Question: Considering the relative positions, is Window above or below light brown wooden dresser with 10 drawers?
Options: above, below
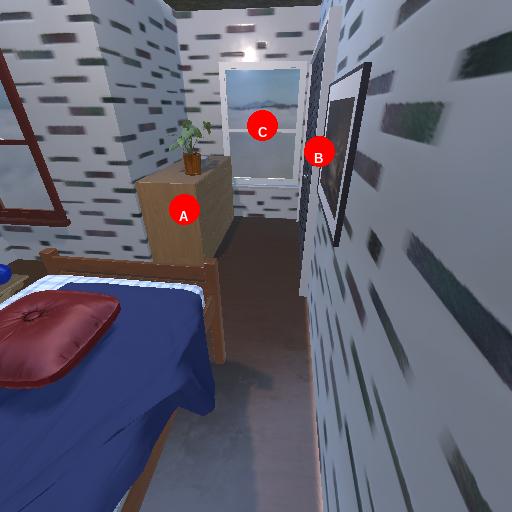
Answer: above